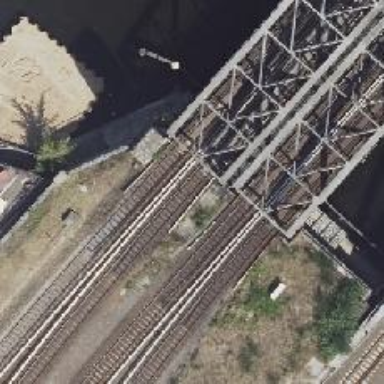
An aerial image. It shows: Truss bridge carrying electrified light rail railway.